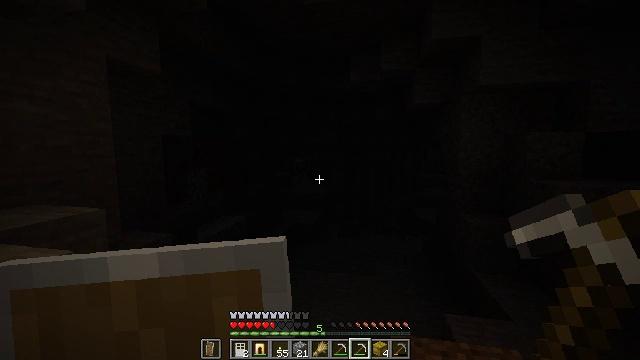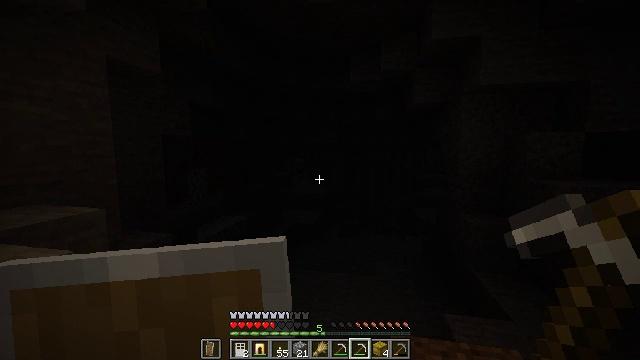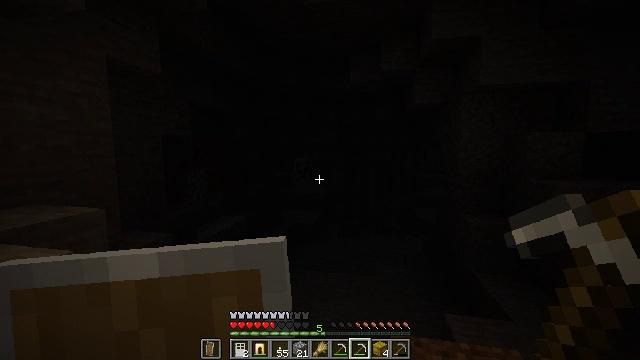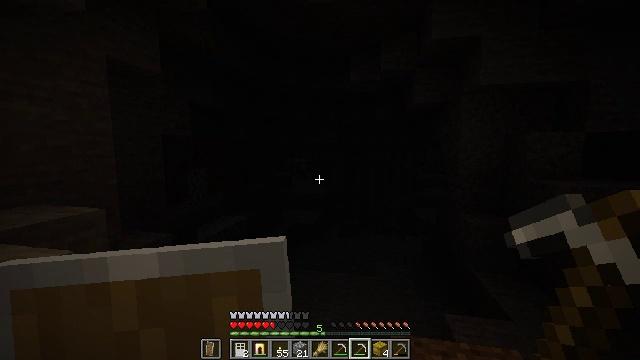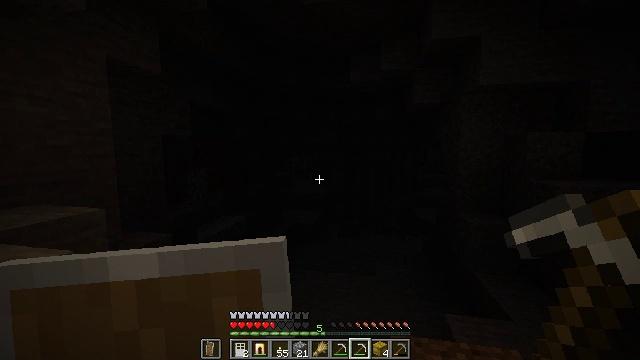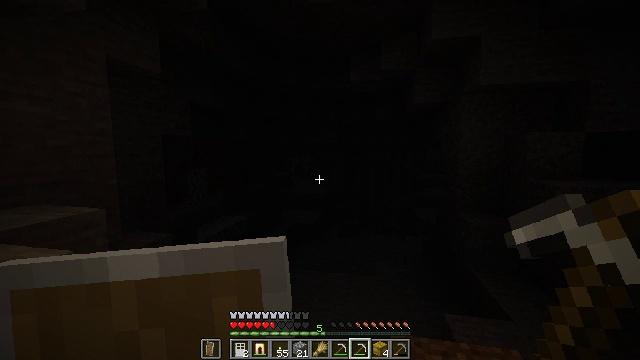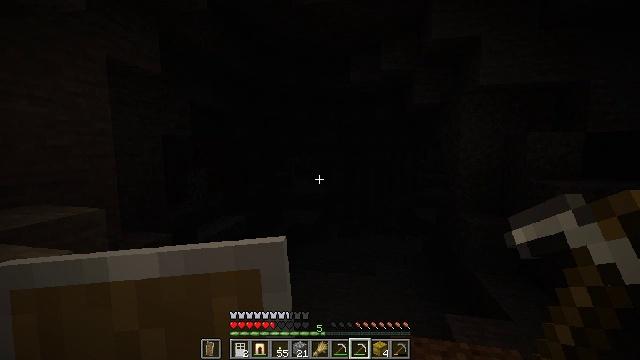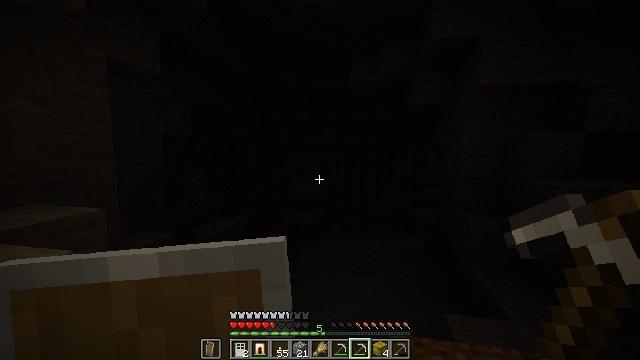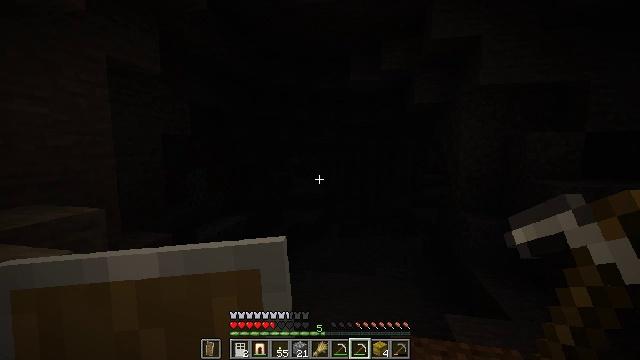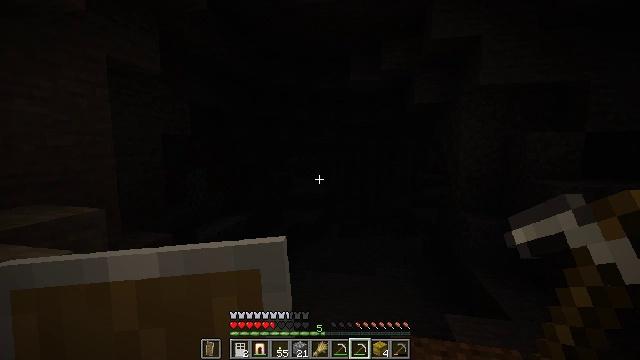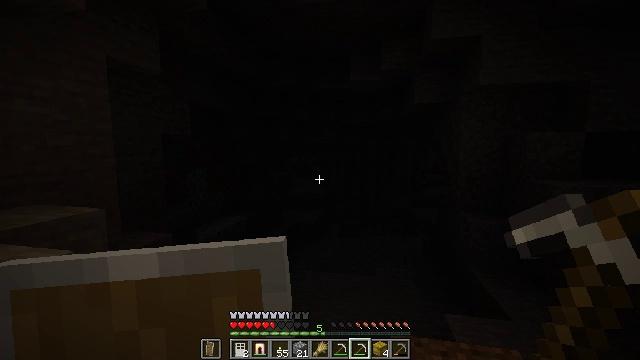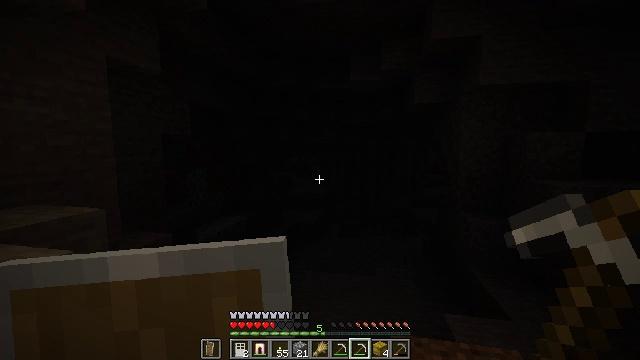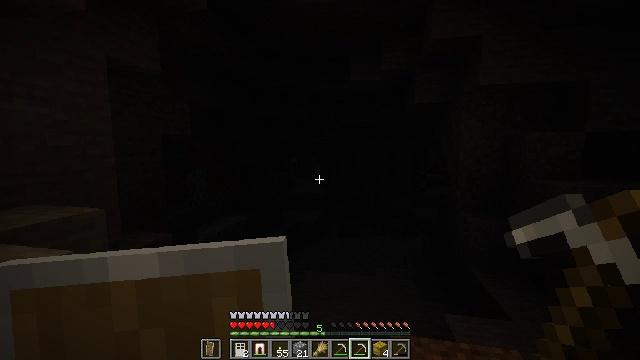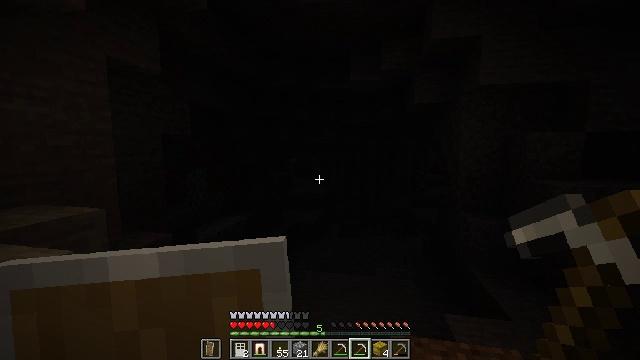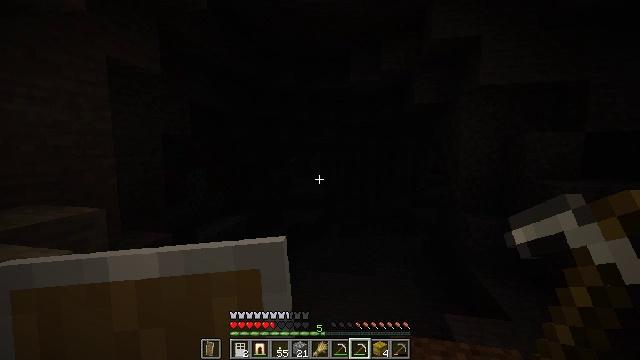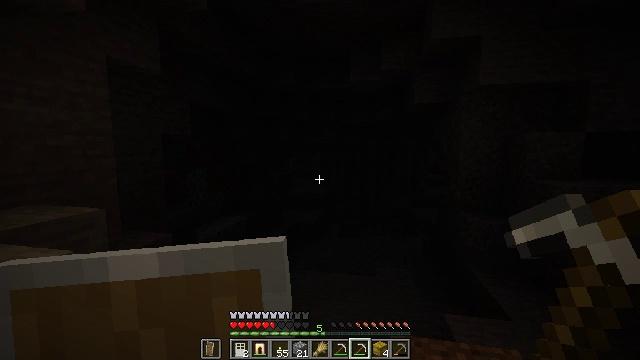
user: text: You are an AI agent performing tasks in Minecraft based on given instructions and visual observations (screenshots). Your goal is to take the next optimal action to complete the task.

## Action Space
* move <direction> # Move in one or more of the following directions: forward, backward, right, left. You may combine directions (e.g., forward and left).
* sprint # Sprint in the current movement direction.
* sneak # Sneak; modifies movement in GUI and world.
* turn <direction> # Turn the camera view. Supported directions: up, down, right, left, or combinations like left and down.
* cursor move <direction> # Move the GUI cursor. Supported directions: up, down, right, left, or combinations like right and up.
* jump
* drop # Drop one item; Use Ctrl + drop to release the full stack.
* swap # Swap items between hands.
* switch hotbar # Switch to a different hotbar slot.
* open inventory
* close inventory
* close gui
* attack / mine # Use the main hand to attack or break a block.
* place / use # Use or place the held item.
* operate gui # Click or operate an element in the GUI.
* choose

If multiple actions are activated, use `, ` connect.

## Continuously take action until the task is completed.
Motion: motion action
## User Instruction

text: Harvest beetroots from the farm.
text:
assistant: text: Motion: no_op
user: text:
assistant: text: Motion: no_op
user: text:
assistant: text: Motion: no_op
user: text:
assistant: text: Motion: no_op
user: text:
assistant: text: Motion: no_op
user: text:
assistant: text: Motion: no_op
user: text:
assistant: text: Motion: no_op
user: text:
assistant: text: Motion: no_op
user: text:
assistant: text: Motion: no_op
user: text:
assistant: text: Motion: no_op
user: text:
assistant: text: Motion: no_op
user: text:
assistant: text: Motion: no_op
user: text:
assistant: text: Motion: no_op
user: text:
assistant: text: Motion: no_op
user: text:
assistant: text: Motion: no_op
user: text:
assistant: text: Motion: no_op
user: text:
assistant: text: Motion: no_op
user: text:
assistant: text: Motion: no_op
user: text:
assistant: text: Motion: no_op
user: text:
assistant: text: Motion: no_op
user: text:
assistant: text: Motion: no_op
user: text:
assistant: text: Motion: no_op
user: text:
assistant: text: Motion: no_op
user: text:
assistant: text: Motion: no_op
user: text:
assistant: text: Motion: turn left and down
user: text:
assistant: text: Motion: turn left and down
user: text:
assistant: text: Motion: turn left
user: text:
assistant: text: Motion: no_op
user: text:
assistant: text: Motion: no_op
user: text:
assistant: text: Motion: no_op